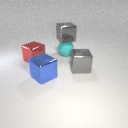
large cyan rubber sphere behind large red metal cube